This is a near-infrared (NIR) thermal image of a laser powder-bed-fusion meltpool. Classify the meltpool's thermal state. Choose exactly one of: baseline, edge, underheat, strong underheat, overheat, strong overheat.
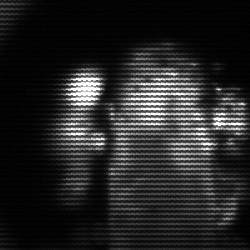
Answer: strong underheat